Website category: university
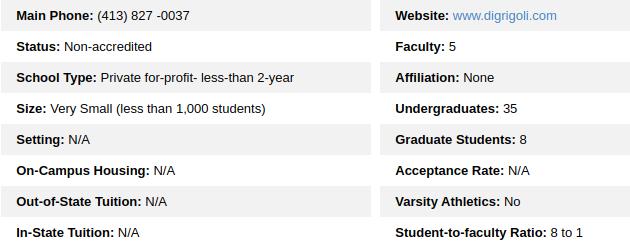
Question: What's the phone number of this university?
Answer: (413) 827 -0037

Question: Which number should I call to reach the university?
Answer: (413) 827 -0037

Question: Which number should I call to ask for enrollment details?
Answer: (413) 827 -0037

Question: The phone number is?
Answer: (413) 827 -0037

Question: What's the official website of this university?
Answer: www.digrigoli.com

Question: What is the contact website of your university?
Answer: www.digrigoli.com

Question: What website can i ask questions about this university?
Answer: www.digrigoli.com

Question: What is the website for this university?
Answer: www.digrigoli.com

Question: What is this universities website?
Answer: www.digrigoli.com

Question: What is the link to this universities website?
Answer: www.digrigoli.com

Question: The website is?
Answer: www.digrigoli.com

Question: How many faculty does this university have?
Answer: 5

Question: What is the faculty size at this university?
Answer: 5

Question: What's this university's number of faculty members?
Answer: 5

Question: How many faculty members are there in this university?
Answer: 5

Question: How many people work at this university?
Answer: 5

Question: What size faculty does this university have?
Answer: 5

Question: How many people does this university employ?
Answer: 5

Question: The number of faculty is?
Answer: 5

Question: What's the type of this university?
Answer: Private for-profit- less-than 2-year

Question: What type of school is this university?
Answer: Private for-profit- less-than 2-year

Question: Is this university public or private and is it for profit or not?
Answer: Private for-profit- less-than 2-year

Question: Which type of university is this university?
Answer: Private for-profit- less-than 2-year

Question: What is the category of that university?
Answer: Private for-profit- less-than 2-year

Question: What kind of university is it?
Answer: Private for-profit- less-than 2-year

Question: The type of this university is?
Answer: Private for-profit- less-than 2-year

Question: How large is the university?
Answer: Very Small (less than 1,000 students)

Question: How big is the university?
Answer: Very Small (less than 1,000 students)

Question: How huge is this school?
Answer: Very Small (less than 1,000 students)

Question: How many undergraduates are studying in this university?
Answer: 35

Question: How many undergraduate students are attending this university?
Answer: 35

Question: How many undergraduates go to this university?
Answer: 35

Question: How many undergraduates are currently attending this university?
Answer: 35

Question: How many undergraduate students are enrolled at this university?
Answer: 35

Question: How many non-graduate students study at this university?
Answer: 35

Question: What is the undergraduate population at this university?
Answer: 35

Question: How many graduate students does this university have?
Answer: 8

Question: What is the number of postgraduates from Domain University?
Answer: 8

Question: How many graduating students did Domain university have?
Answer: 8

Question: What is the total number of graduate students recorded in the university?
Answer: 8

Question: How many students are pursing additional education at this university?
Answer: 8

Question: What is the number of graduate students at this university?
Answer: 8

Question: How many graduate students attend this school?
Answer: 8

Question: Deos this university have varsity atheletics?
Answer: No

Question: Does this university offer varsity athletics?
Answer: No

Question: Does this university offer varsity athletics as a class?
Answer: No

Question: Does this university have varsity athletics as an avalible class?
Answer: No

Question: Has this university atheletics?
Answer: No

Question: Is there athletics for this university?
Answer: No

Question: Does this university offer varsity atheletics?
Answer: No

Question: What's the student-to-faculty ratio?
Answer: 8 to 1

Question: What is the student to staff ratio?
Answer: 8 to 1

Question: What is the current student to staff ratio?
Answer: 8 to 1

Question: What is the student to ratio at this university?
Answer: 8 to 1

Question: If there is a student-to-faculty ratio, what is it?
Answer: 8 to 1

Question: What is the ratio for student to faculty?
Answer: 8 to 1

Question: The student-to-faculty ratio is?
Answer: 8 to 1